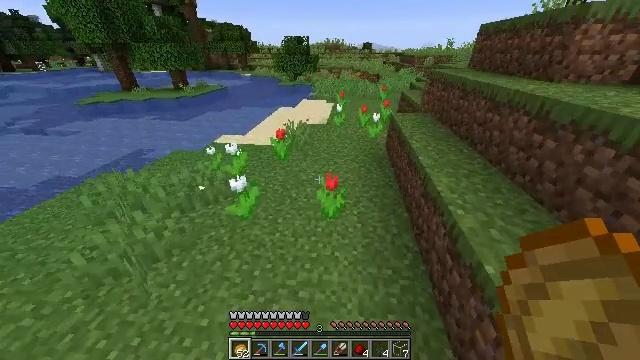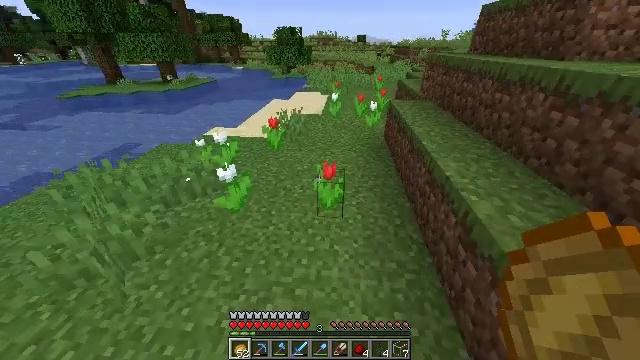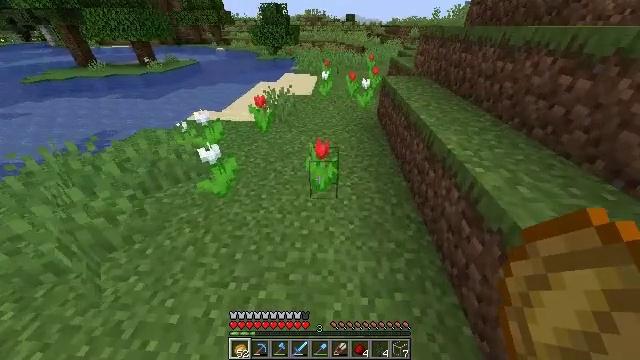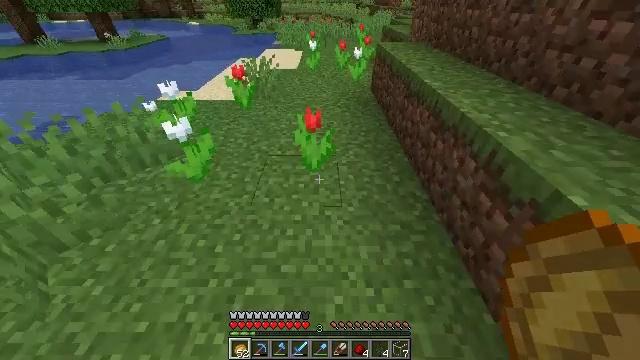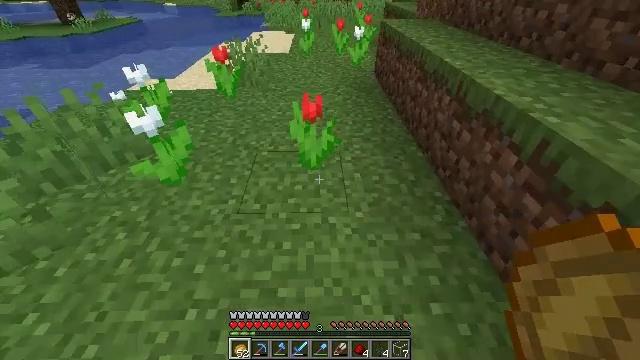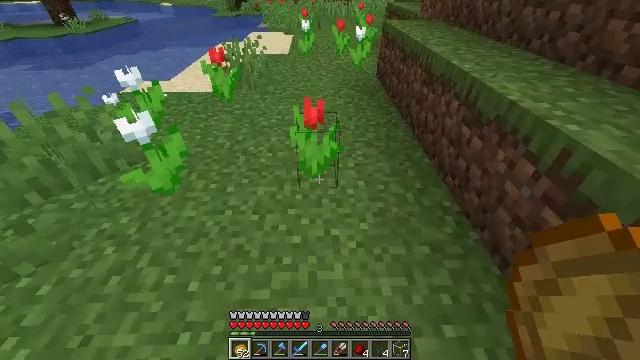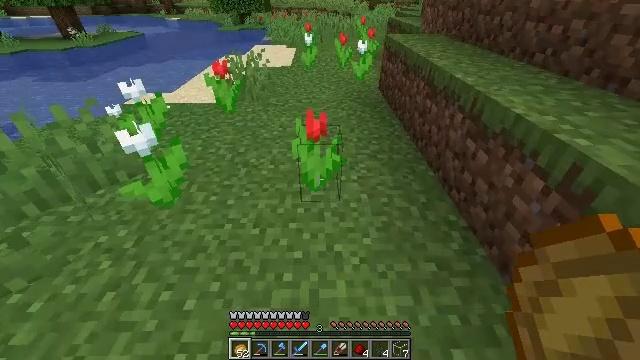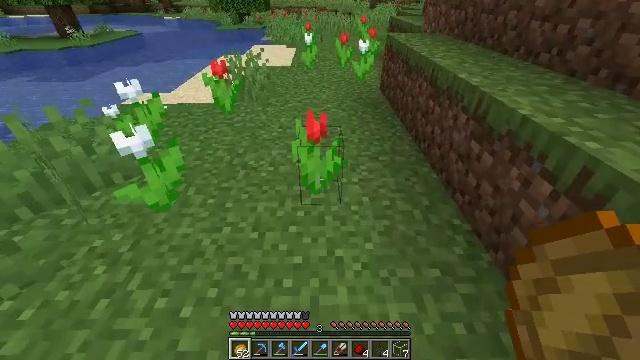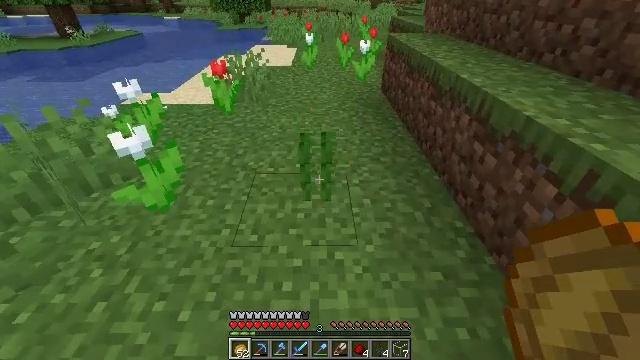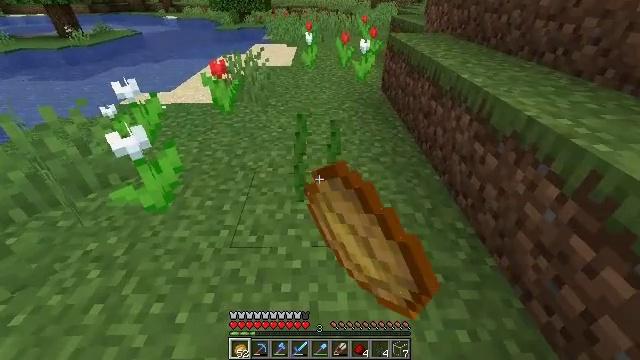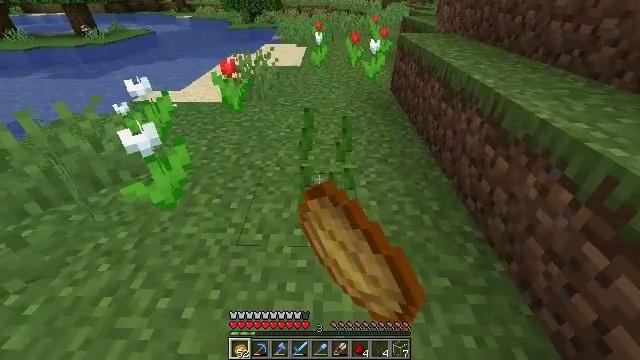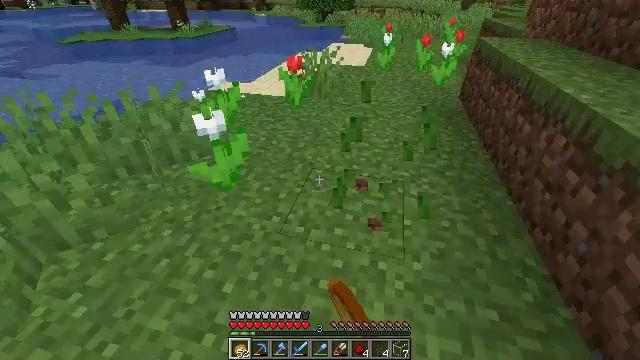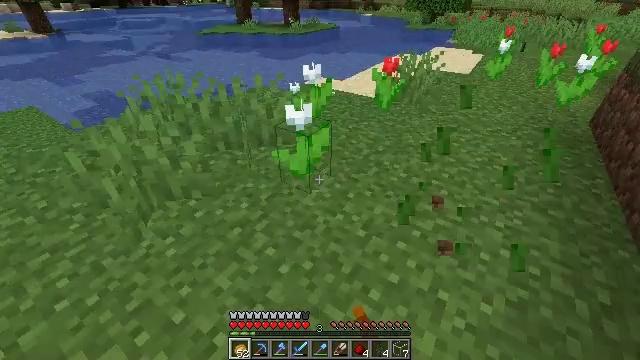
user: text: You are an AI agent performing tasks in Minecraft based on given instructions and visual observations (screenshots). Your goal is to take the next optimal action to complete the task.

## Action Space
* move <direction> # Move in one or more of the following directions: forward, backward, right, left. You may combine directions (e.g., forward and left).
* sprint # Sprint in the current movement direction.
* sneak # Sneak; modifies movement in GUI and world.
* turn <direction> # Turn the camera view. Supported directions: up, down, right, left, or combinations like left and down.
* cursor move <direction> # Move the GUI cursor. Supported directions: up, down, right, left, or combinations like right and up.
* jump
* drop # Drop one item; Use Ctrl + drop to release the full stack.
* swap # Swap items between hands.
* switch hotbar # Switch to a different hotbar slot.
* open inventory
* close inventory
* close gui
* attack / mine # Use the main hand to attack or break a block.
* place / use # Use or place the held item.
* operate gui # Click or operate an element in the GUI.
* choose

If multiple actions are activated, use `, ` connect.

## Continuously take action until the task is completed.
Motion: motion action
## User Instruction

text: Attack the red tulip to obtain it.
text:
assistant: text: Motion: move forward, turn right and down
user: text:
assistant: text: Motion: turn right and down
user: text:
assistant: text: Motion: turn right and down
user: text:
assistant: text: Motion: turn right
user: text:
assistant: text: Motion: no_op
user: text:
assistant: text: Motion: turn up
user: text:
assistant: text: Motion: no_op
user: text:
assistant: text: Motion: attack / mine
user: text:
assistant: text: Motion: attack / mine
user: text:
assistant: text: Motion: turn left, attack / mine
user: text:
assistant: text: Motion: turn left
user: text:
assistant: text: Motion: move forward, turn left
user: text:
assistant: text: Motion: no_op